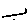
Label: line